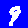
Digit: 9